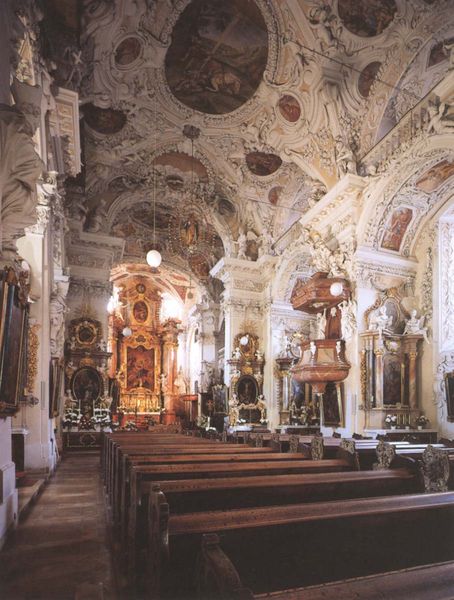
Titel: Klosterkirche Speinshart
Künstler: Wolfgang Dientzenhofer
Standort: Speinshart, Prämonstratenserabteikirche Unbefleckte Empfängnis (EU - D - Bayern)
Schlagwörter: weiß, holz, lampen, licht, säulen, barock, innenraum, kirche, decke, rokoko, oval, rund, tondo, bilder, bogen, empore, dekor, kerzen, stuck, foto, fotografie, kreuz, altar, bänke, hochaltar, langhaus, skulpturen, kanzel, fresken, fresko, putten, holzbänke, innenaufnahme, lickt